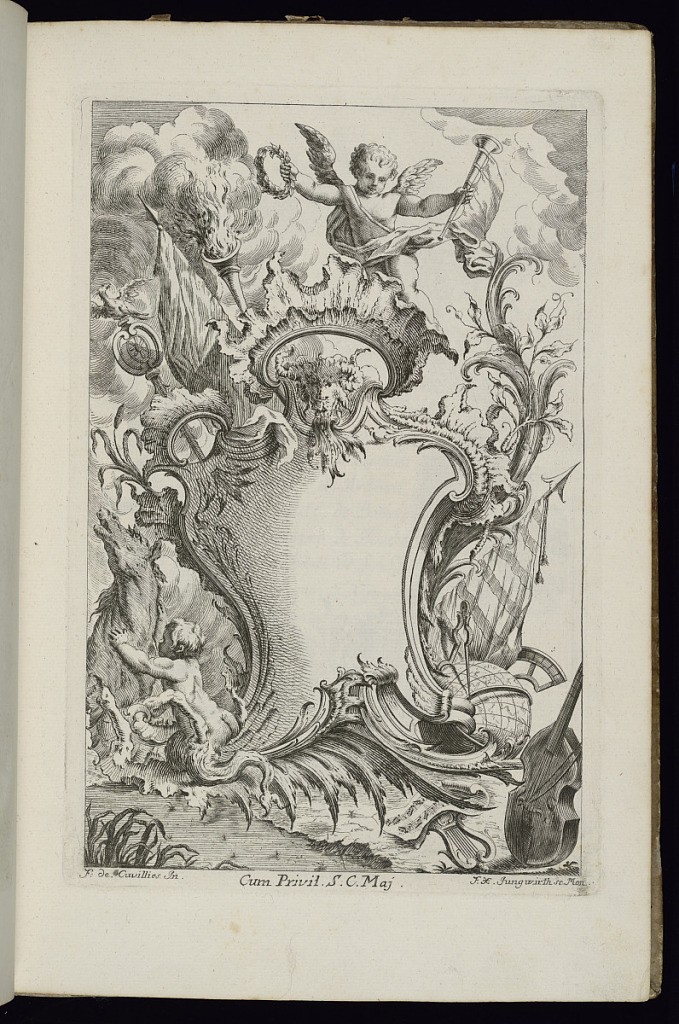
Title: Cartouche with a Genius
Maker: François de Cuvilliés the Elder, Belgian, 1695 - 1768
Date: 1738
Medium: Etching and engraving on paper
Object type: Bound print
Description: Blank cartouche in Rococo style topped with an allegory of genius holding a laurel wreath and a trumpet. Torches, banners, and a ram's head provide further decoration. Putto figure at lower left. A globe, banner, and stringed musical instruments (cello and harp) at lower right.